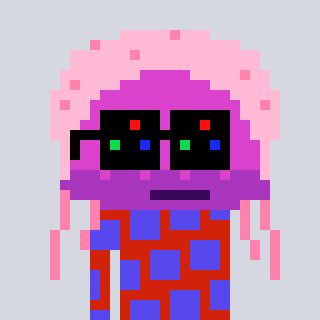
a pixel art character with square black sunglasses, a jellyfish-shaped head and a red-colored body on a cool background